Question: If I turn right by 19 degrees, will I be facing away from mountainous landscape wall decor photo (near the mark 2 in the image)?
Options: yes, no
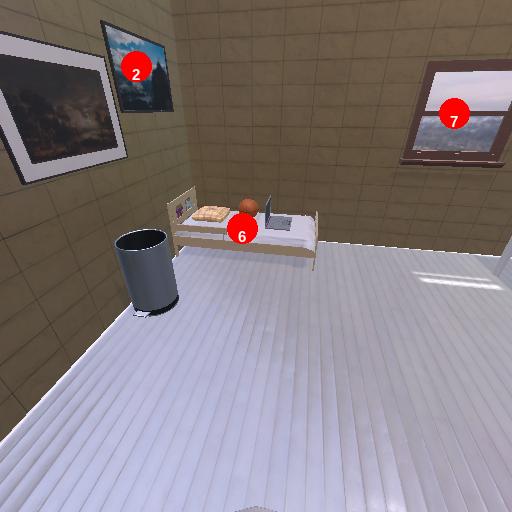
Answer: yes